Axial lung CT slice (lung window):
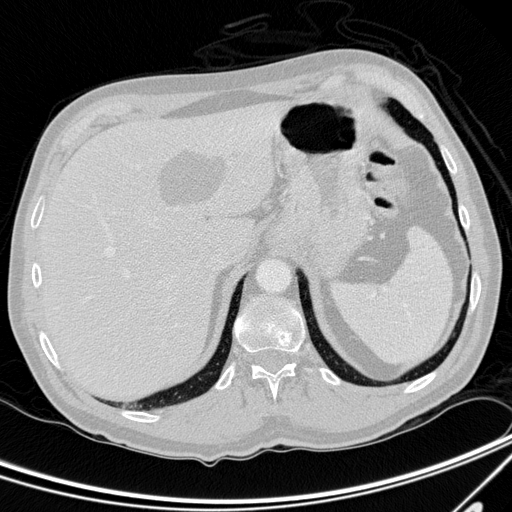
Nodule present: no